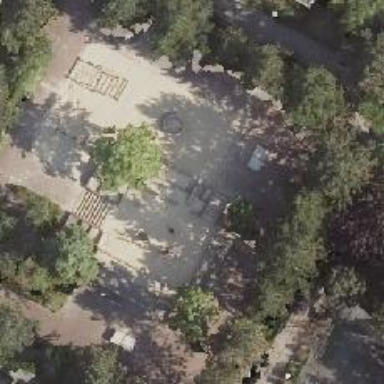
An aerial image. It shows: Playground with slide.